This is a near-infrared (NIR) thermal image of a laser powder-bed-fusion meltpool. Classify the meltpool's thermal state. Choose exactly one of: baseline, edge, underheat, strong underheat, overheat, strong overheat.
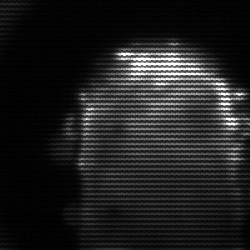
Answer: baseline